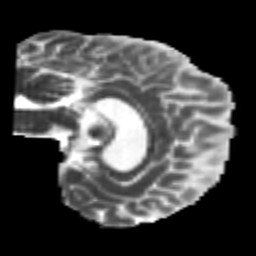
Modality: MD
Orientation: sagittal
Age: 21
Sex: male
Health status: healthy
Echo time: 0.074 s